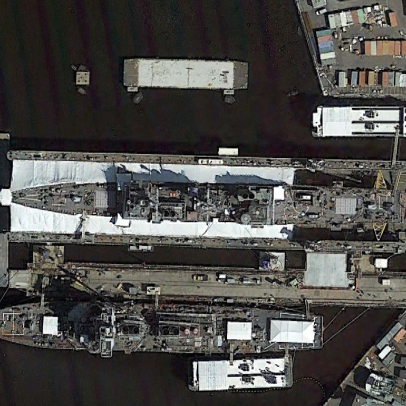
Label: cruiser